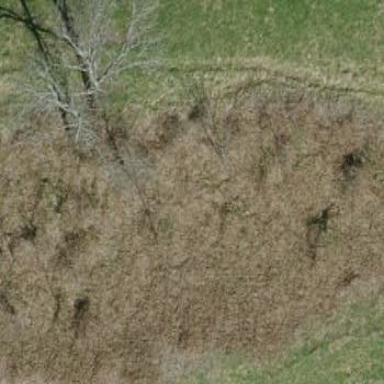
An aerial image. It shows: Patch of scrub vegetation.